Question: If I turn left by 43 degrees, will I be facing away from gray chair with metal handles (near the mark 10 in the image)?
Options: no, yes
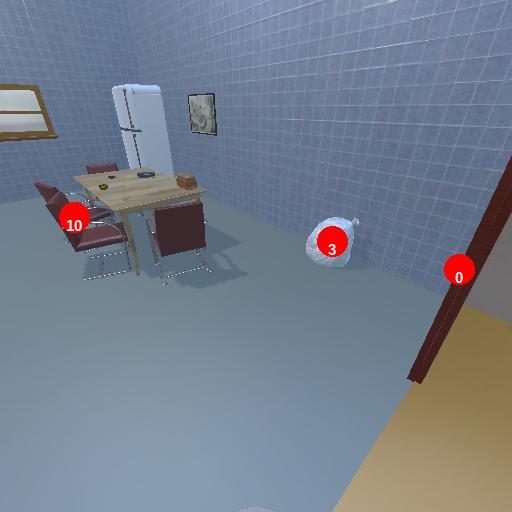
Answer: no